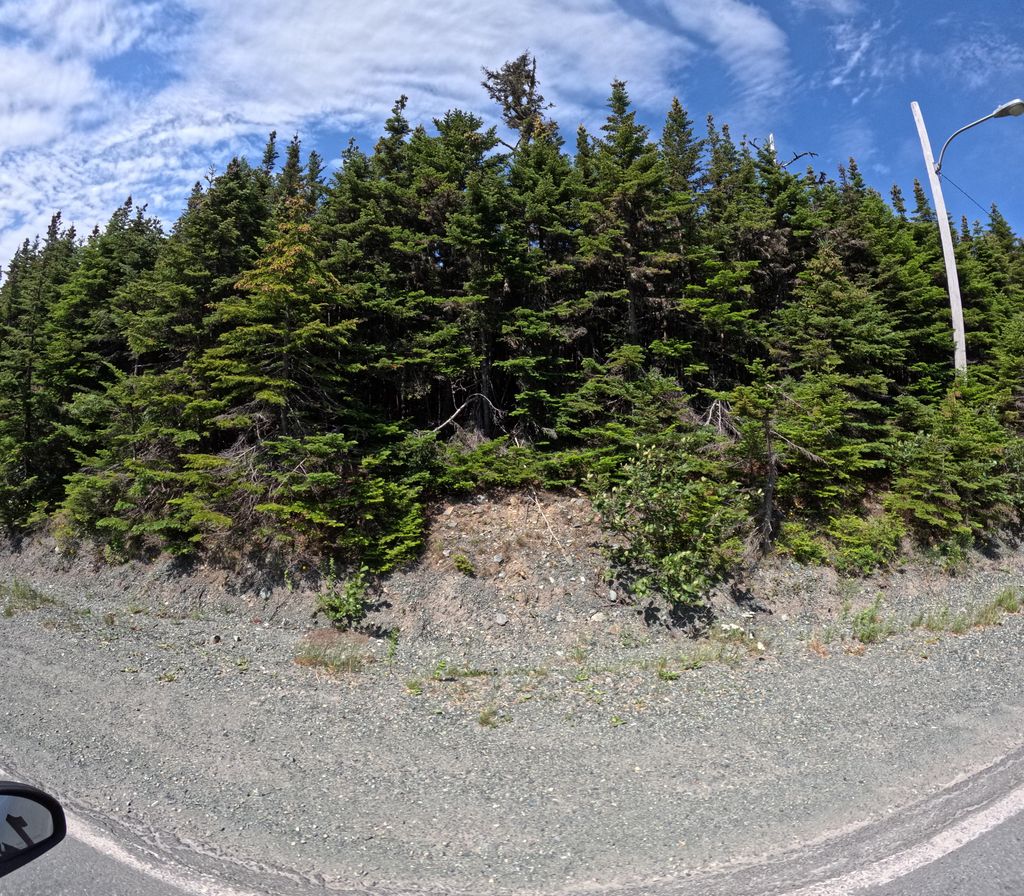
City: st_johns